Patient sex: M
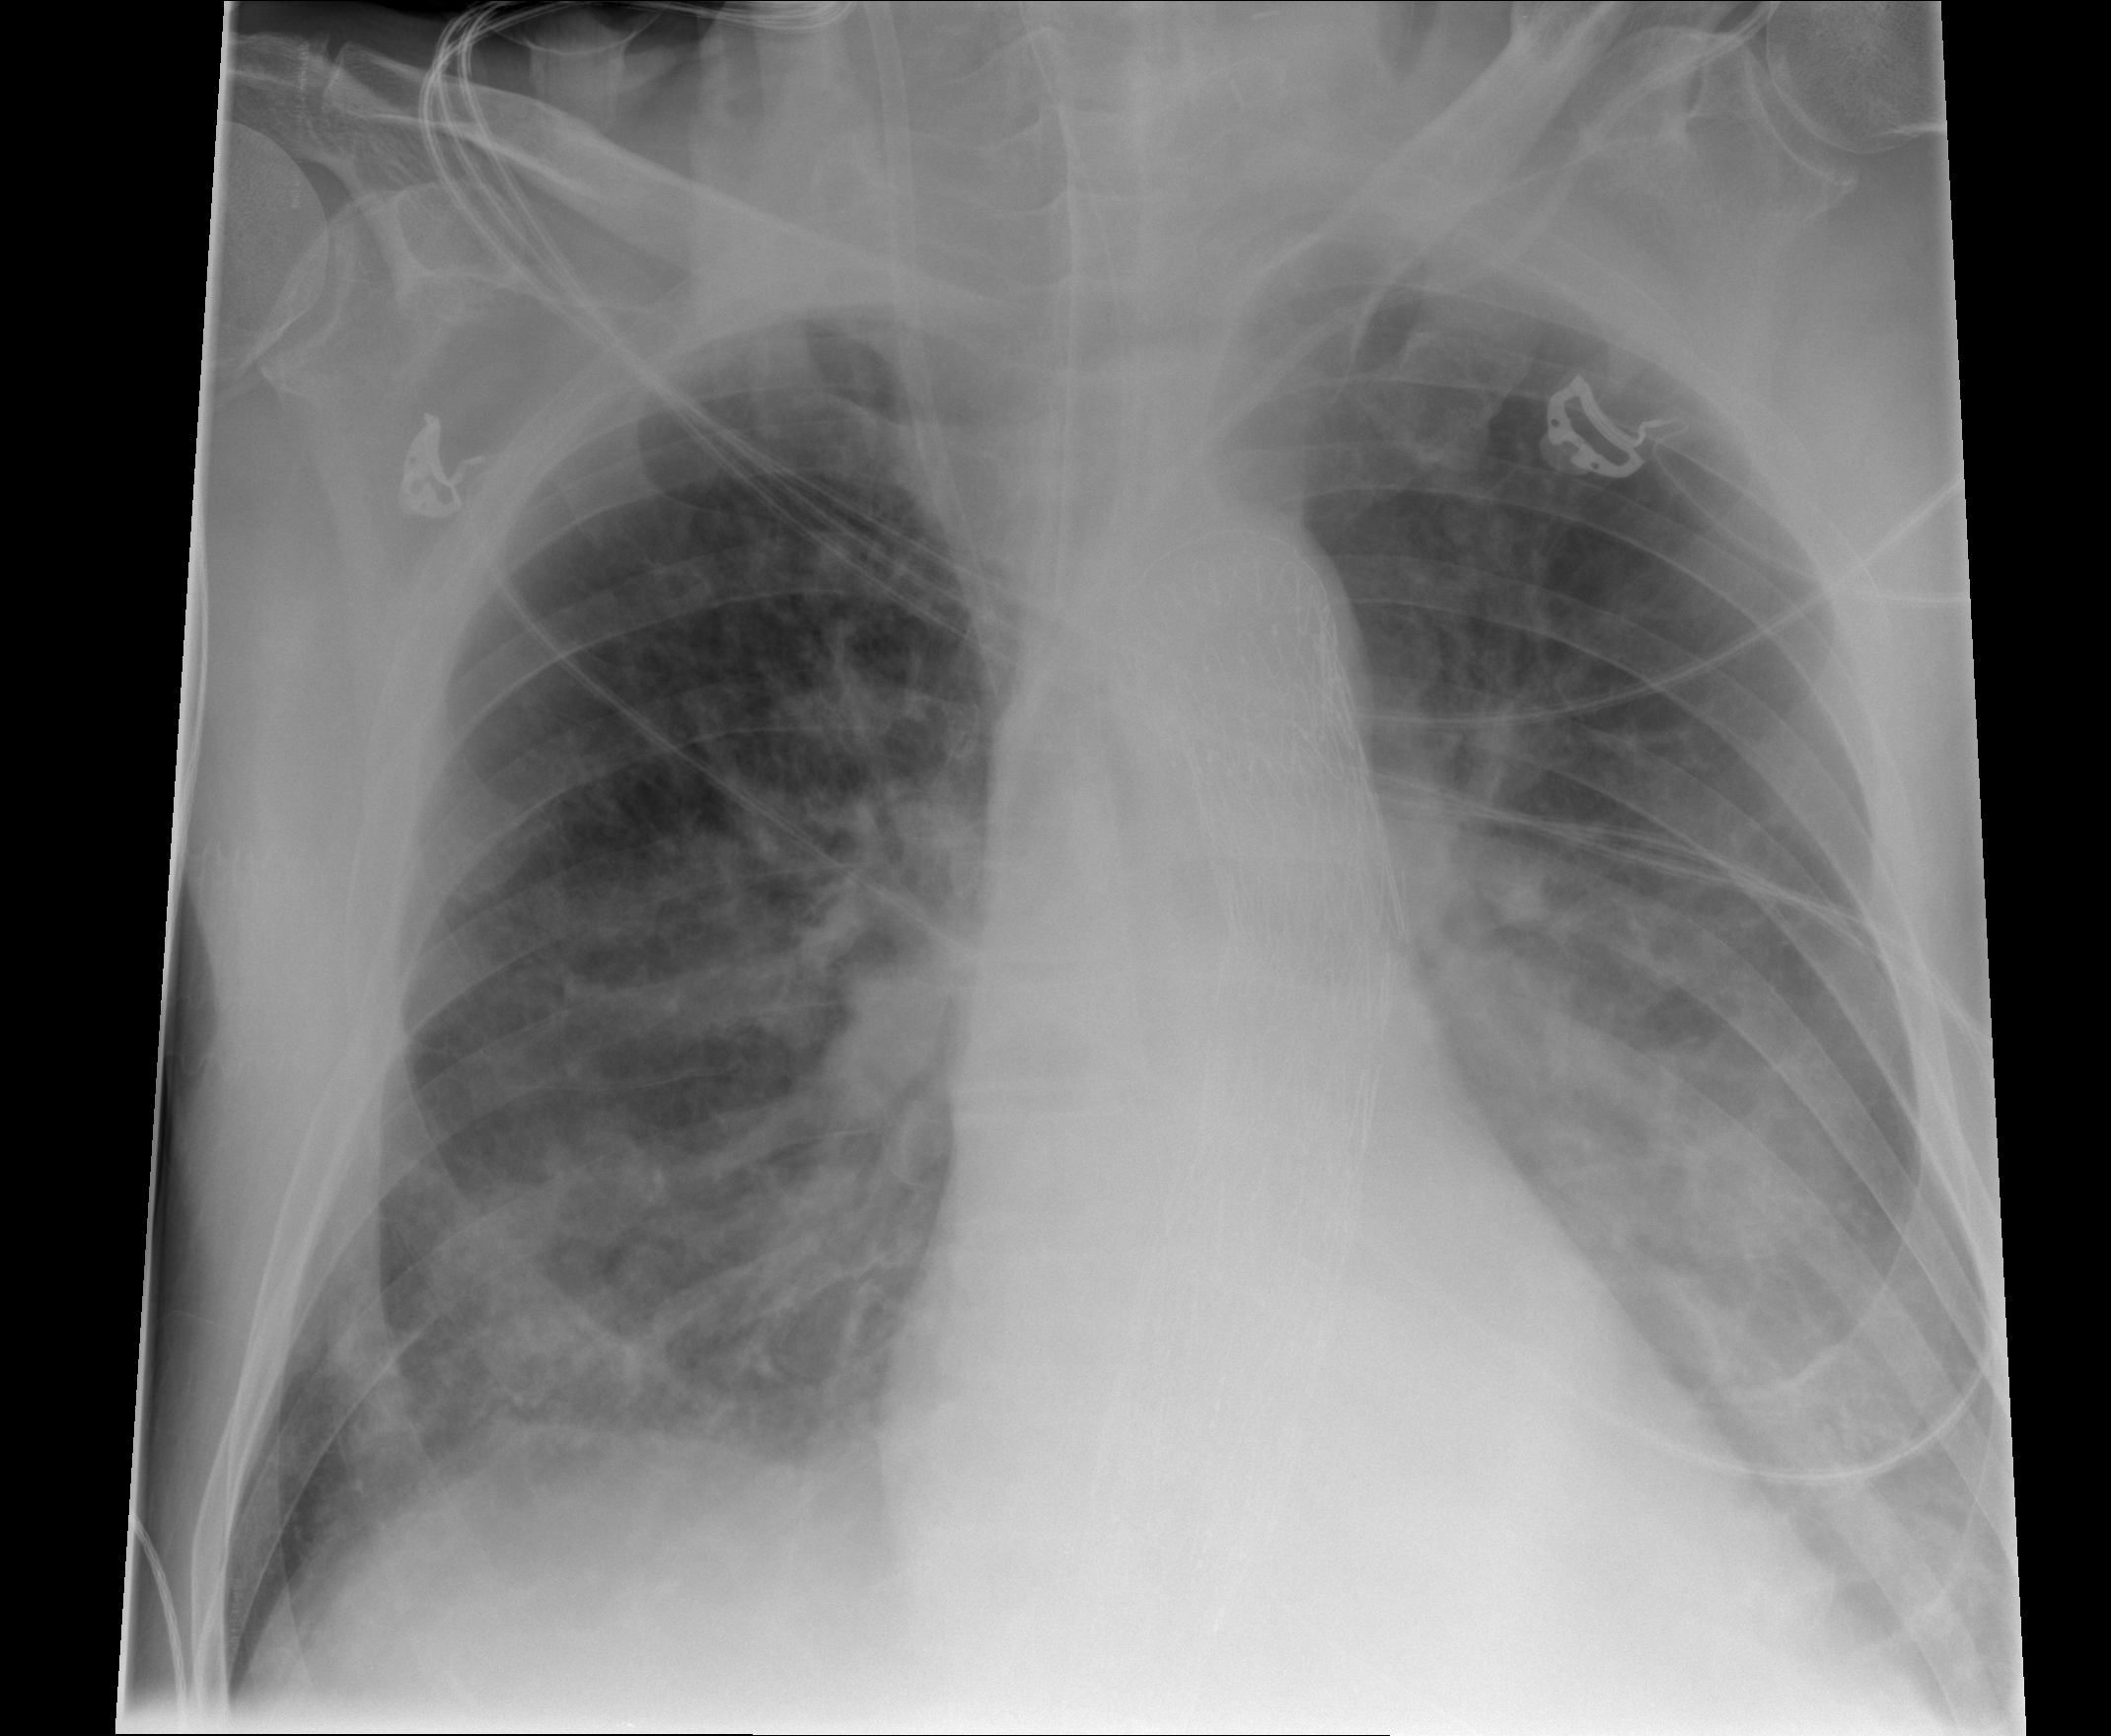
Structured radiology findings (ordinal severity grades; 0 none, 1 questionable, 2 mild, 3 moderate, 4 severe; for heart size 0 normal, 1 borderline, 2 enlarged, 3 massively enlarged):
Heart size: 1
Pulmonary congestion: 2
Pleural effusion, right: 1
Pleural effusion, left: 1
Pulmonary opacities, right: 0
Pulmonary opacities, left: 0
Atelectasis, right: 2
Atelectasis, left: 2